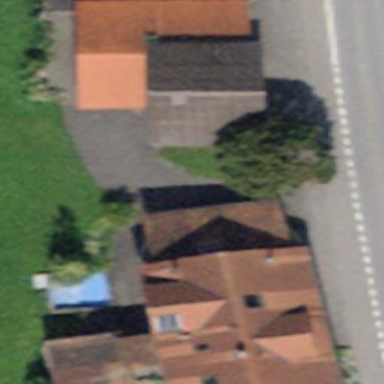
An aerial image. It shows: Group of garages.